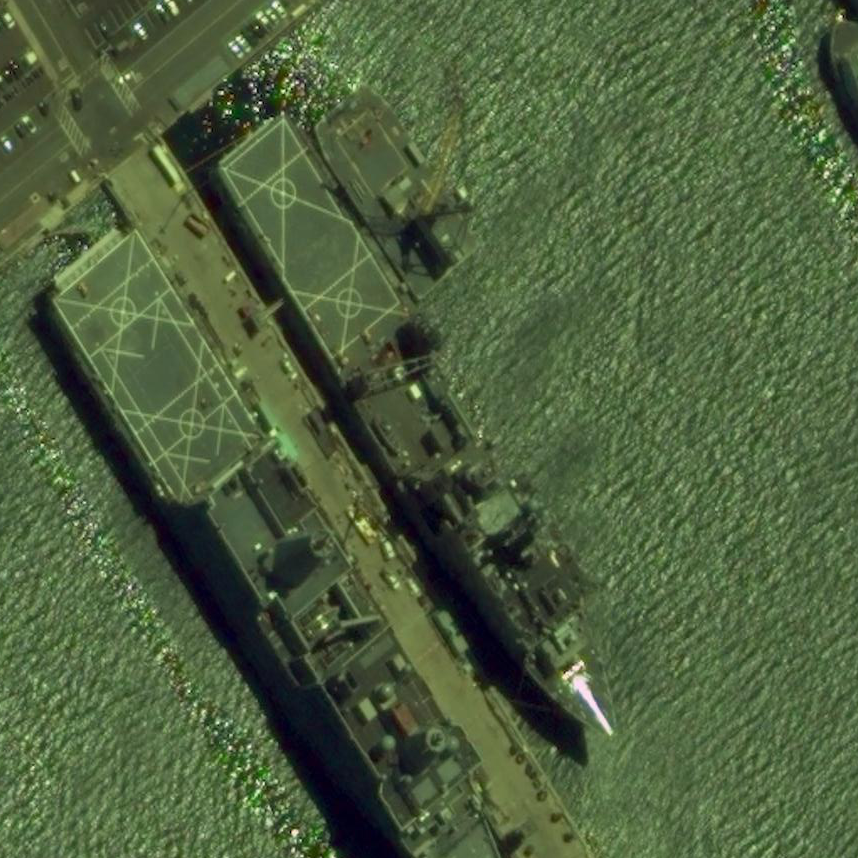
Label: combat